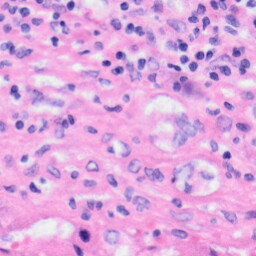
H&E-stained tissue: Liver